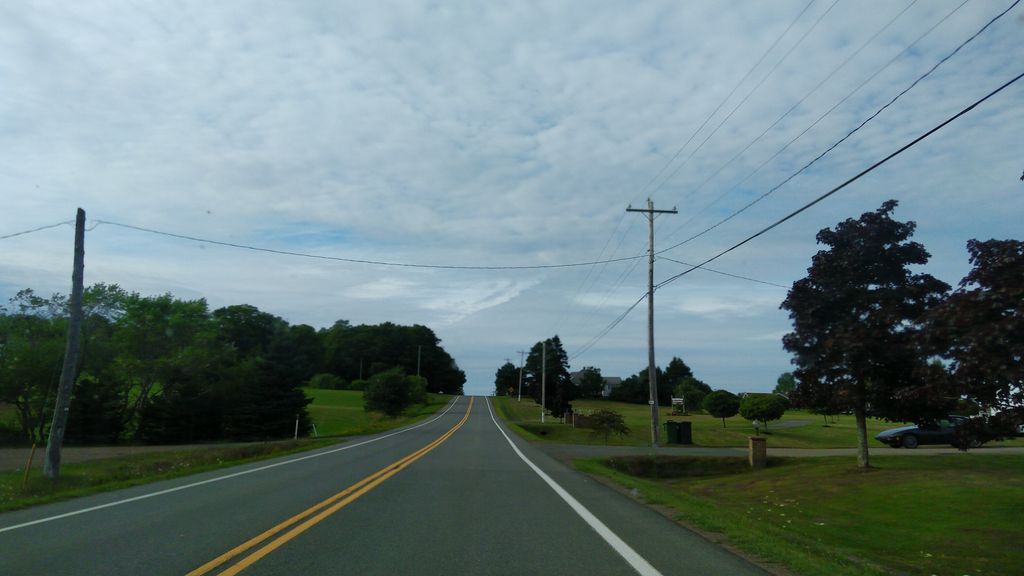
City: charlottetown